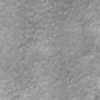
Label: not_dusty